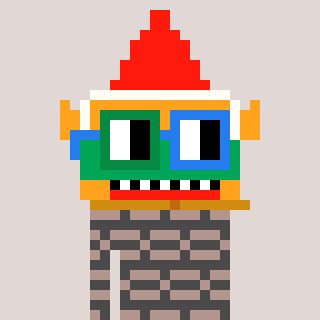
a pixel art character with square green and blue glasses, a gnome-shaped head and a grayscale-colored body on a warm background